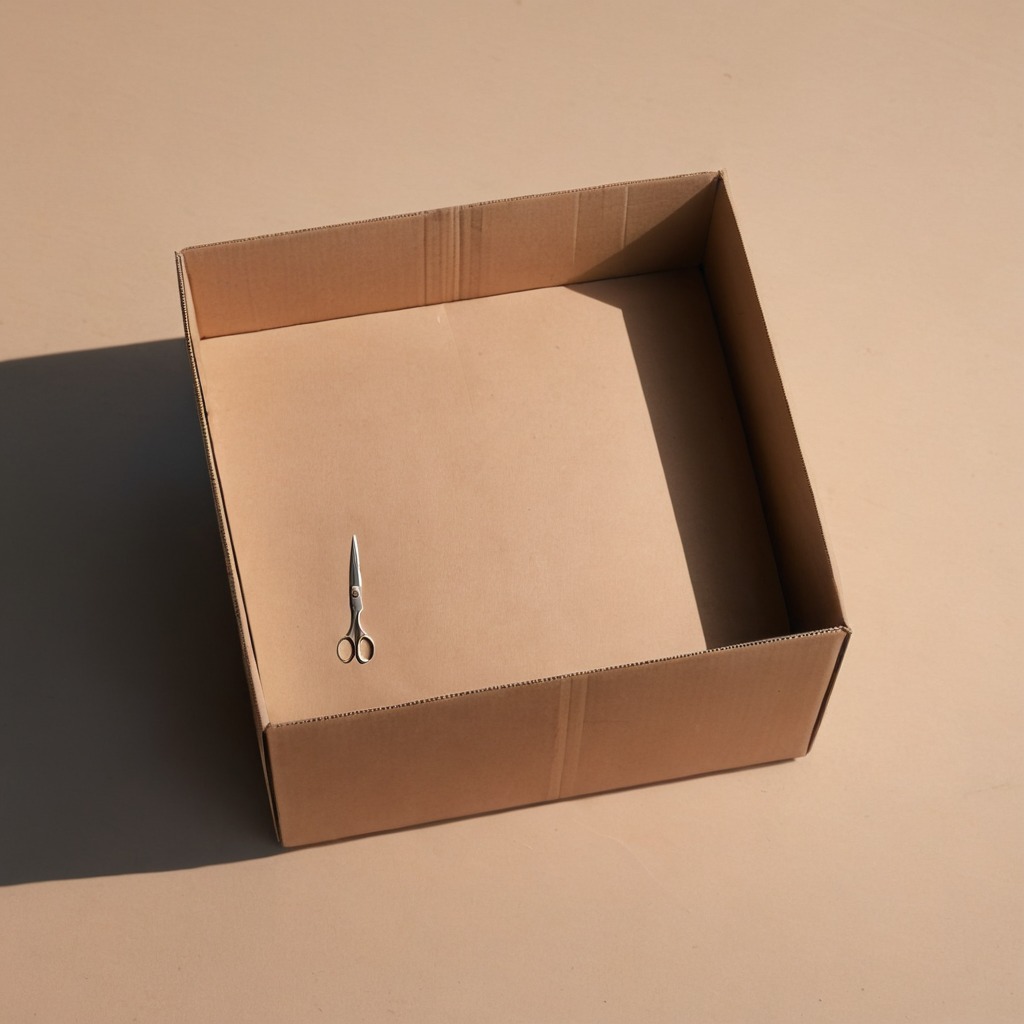
A scissor lying on a cardboard box surface in an outdoor workshop during daytime bright natural light soft shadows slightly creased but